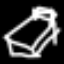
Label: bed